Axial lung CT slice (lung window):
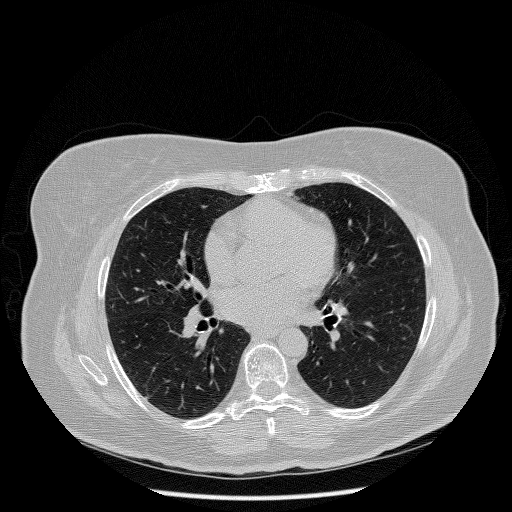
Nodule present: no